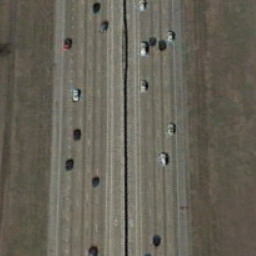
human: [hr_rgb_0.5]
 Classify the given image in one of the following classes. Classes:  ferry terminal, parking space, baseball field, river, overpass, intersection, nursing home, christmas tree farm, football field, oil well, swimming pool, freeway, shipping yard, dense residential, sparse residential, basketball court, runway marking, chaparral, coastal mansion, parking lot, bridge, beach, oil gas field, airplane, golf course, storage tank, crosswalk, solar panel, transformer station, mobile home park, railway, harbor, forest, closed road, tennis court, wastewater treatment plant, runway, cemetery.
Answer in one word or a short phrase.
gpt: freeway